Question: There seem to be a lot of similar problems, but they implement different code...this is just the base code, so I have a feeling I'm doing something very strange/wrong. This is what my code looks like. The gifs are transparent and animated, if that changes things.
'''
import java.awt.*;
import javax.swing.*;
public class NewClass extends JFrame {
private JLabel label;
private JButton button;
private JTextField textfield;
private ImageIcon image;
private JLabel label1;
private ImageIcon imaged;
private JLabel label2;
public NewClass (){
setLayout(new FlowLayout());
label = new JLabel("Hi, I am a label!");
add(label);
image = new ImageIcon(getClass().getResource("sprite15_2_1.gif"));
label1 = new JLabel(image);
add(label1);
imaged = new ImageIcon(getClass().getResource("sprite2_1_1.gif"));
label2 = new JLabel(imaged);
add(label2);
label1.setDoubleBuffered(true);
label2.setDoubleBuffered(true);
textfield = new JTextField(15);
add (textfield);
button = new JButton("aight");
add(button);
}
public static void main (String args[]){
NewClass gui = new NewClass();
gui.setDefaultCloseOperation(JFrame.EXIT_ON_CLOSE);
gui.pack();
gui.setVisible(true);
gui.setTitle("Elan Vital");
}
}
'''
Edited to contain full code. It's just a simple program.
The Flashing GIF (sprite15_2_1.gif) :

sprite_2_1_1.gif shows up perfectly, but the bottom half of sprite15_2_1.gif flickers white. I have no idea what's different I: " . I have double-checked the gif to be sure it's not a problem with the file itself...
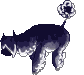
Answer: There were problems with the gif file indeed.
Use any one of the following image instead of the one you posted. 'Double buffering' is not necessary.
The image has been corrected in photoshop. There were some redundant frames which may have been causing the flickering but the surprising fact is the image shows correctly on all image viewers but not in Java. So possibility of a java bug.

The first image is a bit faster, the second one is slower by 0.2s. Use any one.